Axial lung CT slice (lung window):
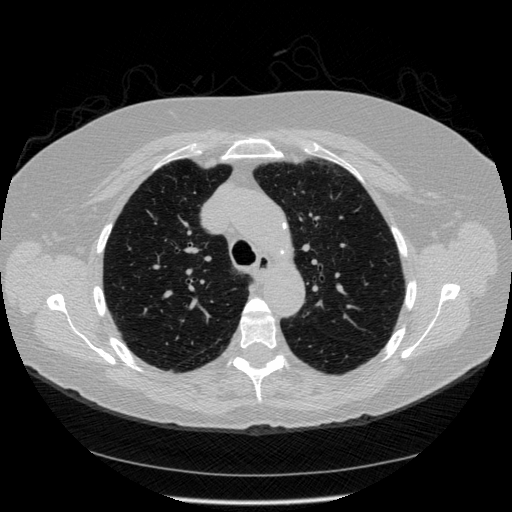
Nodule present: no